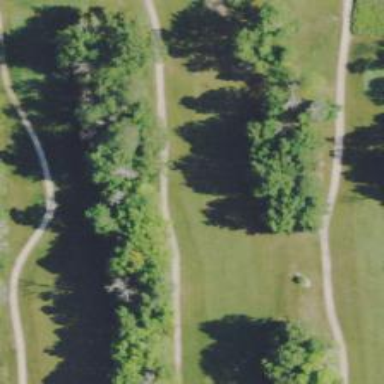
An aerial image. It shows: Path designated for golf carts.